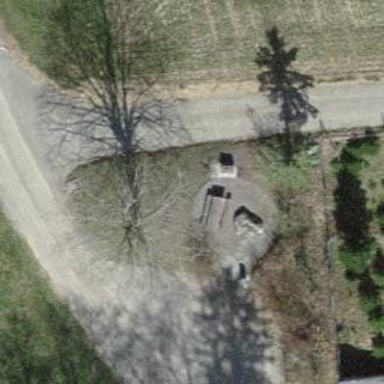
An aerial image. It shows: Barbecue facility.